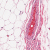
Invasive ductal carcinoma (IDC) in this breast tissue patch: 0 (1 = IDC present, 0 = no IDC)